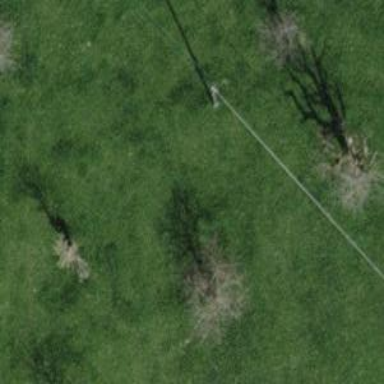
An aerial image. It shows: Minor power line.